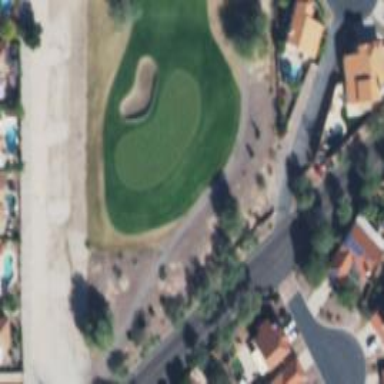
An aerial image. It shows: Golf hole.